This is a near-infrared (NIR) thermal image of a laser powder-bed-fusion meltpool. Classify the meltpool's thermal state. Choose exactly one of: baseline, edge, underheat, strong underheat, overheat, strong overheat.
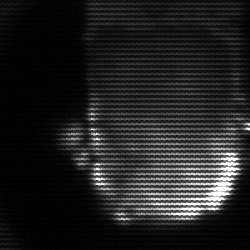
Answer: baseline